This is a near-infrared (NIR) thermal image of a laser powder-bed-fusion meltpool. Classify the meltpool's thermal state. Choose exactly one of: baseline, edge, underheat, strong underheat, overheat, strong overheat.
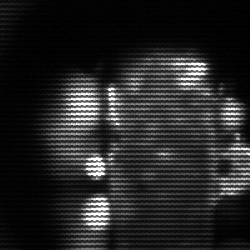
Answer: strong underheat